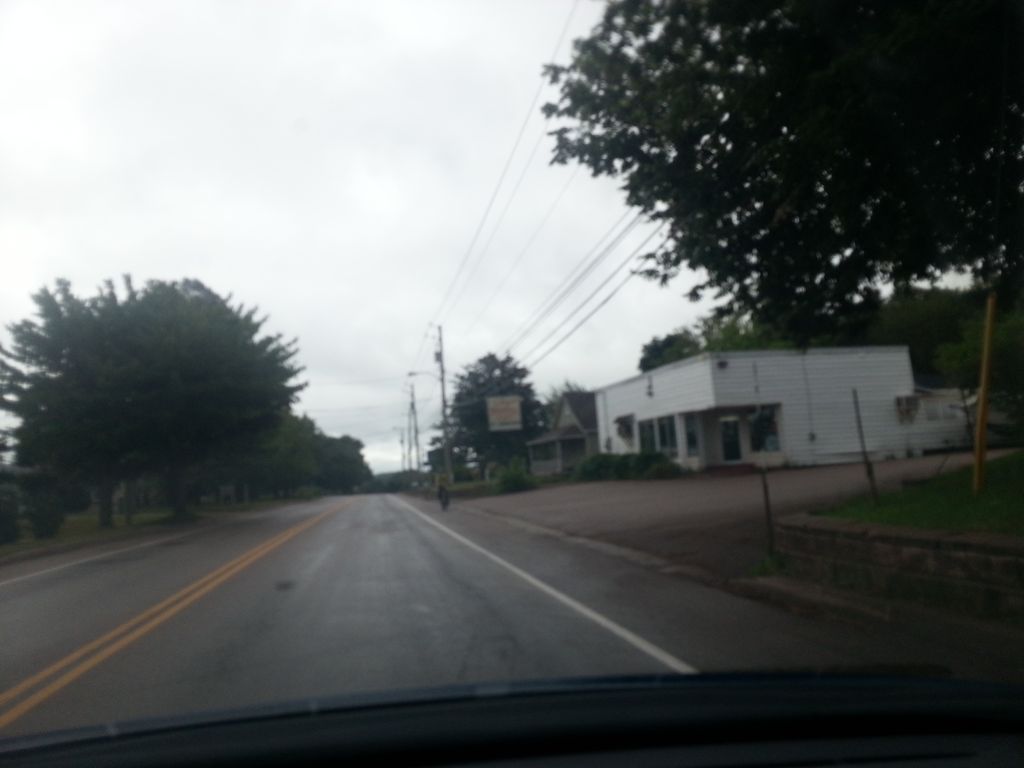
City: charlottetown